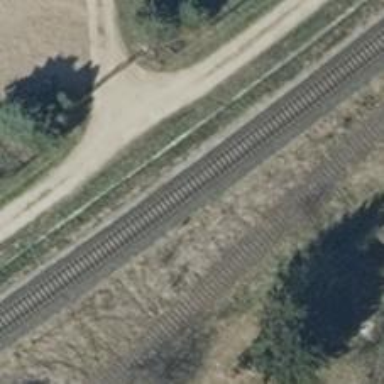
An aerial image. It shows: Solitary milestone along the railway.